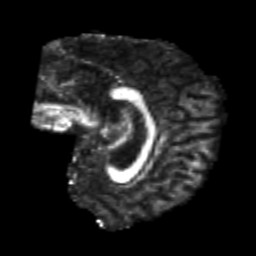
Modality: FA
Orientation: sagittal
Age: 22
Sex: male
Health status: healthy
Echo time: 0.074 s